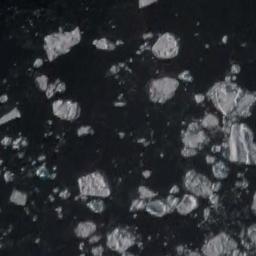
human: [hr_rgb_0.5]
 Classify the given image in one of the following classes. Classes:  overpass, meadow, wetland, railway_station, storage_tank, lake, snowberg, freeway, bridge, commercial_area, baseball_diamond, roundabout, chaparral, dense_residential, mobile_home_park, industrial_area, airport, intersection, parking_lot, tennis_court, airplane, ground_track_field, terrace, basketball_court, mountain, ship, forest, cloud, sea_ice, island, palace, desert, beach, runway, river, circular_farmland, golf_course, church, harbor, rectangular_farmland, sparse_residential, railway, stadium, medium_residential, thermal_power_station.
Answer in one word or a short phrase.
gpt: sea_ice